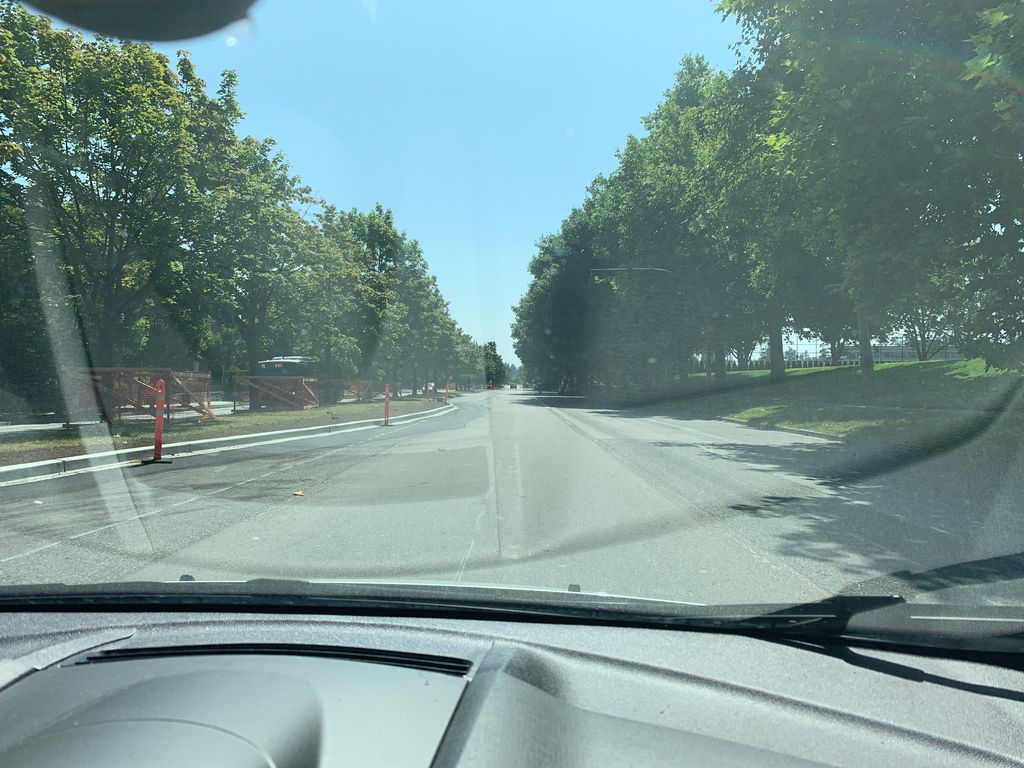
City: vancouver